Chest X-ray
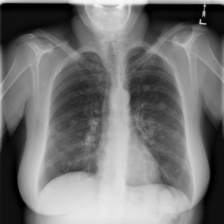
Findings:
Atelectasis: negative
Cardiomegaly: negative
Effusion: negative
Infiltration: negative
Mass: negative
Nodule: positive
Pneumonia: negative
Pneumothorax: negative
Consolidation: negative
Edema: negative
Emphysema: negative
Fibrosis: negative
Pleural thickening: negative
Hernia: negative